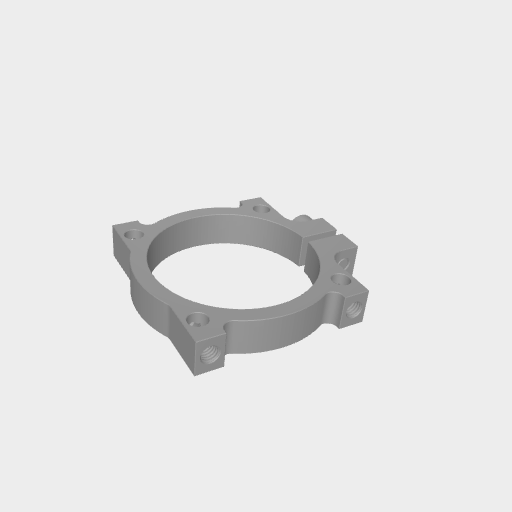
Part: Side2Post2ClampingMount36ID